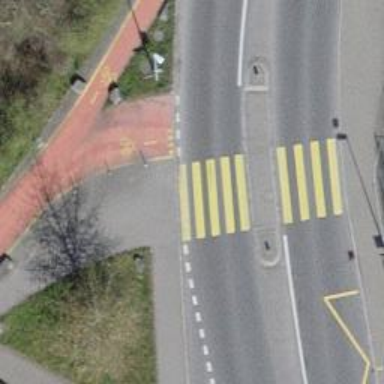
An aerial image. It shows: Zebra crossing on footway.